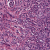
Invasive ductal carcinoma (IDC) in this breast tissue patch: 1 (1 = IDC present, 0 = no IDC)